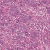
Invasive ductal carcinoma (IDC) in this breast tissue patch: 1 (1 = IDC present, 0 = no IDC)